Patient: sex F, age 71
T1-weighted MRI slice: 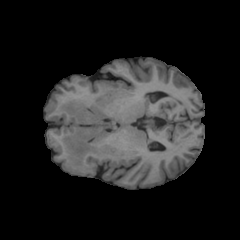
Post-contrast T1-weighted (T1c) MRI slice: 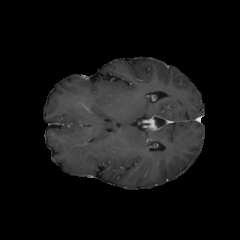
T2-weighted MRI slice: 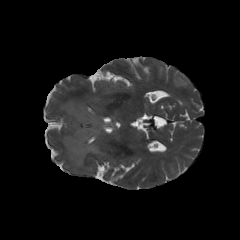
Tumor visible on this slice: yes
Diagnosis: Glioblastoma, IDH-wildtype
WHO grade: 4